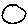
Label: circle